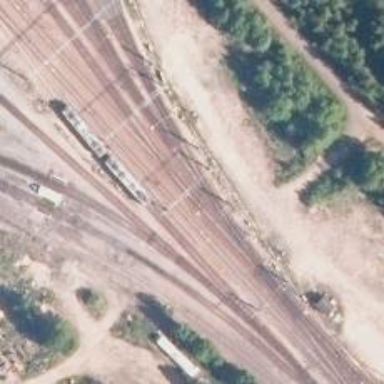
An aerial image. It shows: Railway with electrified contact lines.